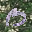
Label: 0